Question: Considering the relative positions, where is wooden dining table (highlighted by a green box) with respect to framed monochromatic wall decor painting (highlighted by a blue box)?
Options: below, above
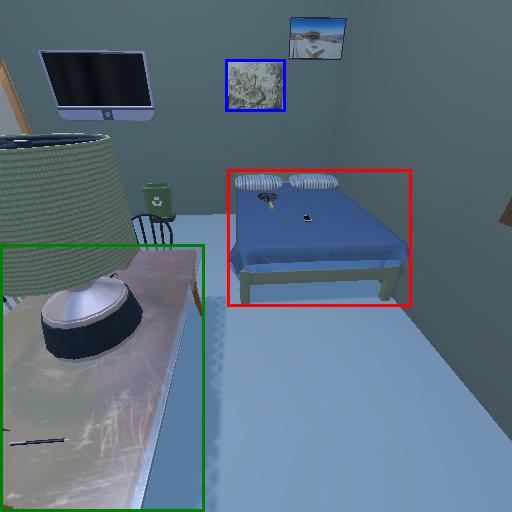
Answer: below